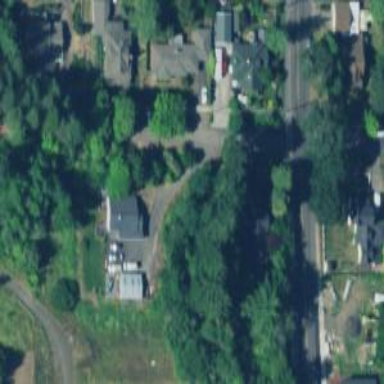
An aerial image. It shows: Residential road with sidewalk on the left.